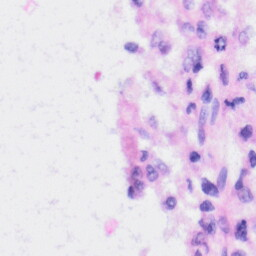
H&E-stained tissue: Liver